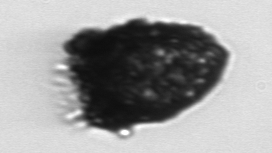
Label: Stenosemella_pacifica